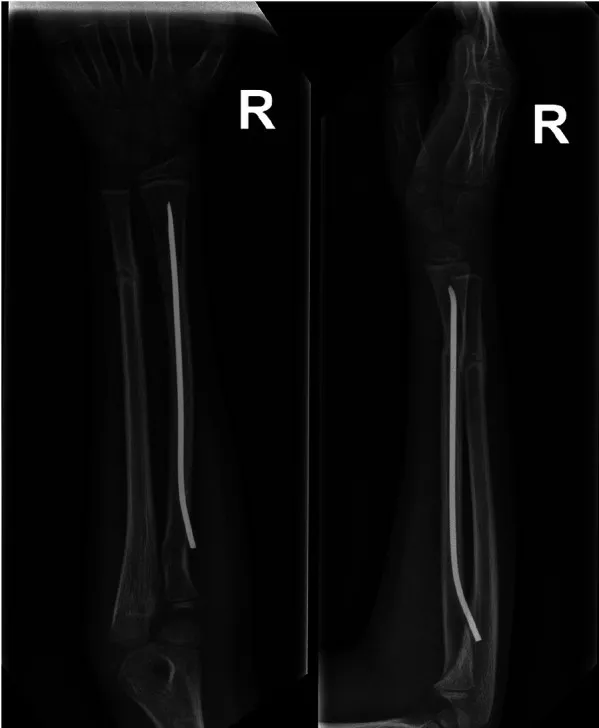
Seven weeks after initial surgery, a follow-up x-ray showed progressive bone union with proper bone alignment. In the radius, a flexible intramedullary nail inserted from the proximal metaphysis.
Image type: radiology (x_ray)